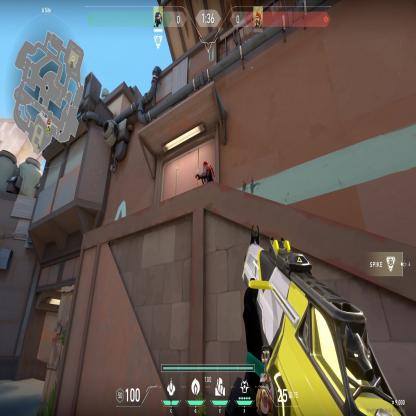
Label: enemy